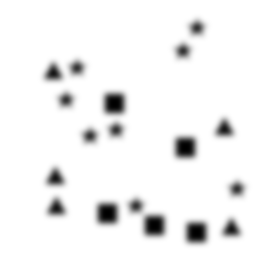
Squares: 5
Triangles: 5
Stars: 8
Total shapes: 18